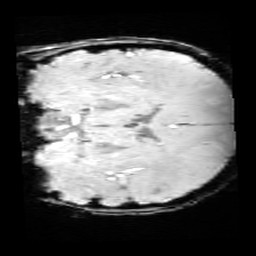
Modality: SWI
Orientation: coronal
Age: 10
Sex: male
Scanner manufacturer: siemens
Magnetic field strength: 3 T
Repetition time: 0.027 s
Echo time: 0.02 s